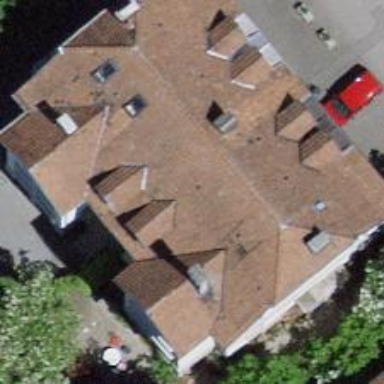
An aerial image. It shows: Semidetached house with roof made of roof tiles.